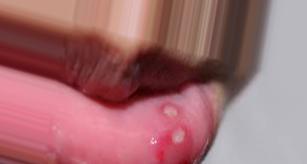
Condition: Mouth Ulcer